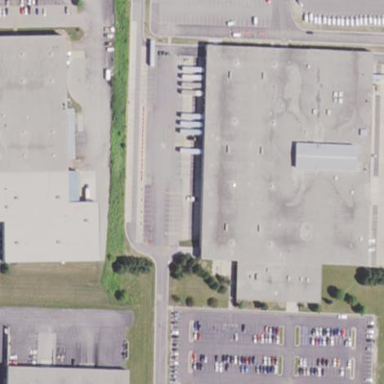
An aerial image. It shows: Warehouse that serves as post depot.